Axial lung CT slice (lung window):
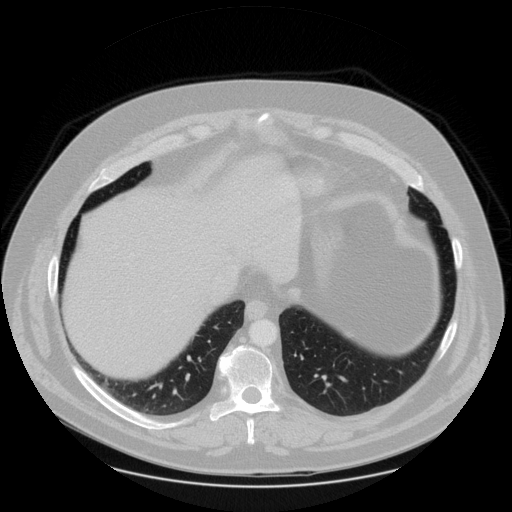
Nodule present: no